Question: when I execute following query.
select
30,60,90,120,150,180
from
table
I get output given below
But my desire output like, Want out in only one column.
Is this possible?
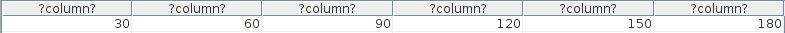
Answer: Use 'UNION ALL' that will work in all major RDBMSes
'''
SELECT 30 "sequence" UNION ALL
SELECT 60 UNION ALL
SELECT 90 UNION ALL
SELECT 120 UNION ALL
SELECT 150 UNION ALL
SELECT 180
'''
or use postgres' <URL> function
'''
SELECT *
FROM generate_series(30, 180, 30) "sequence";
'''
Output:
Here is <URL> demo for both queries